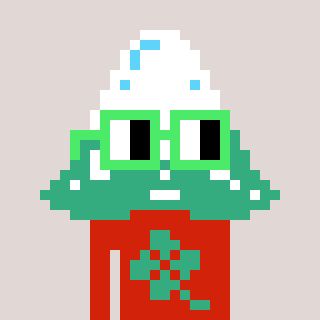
a pixel art character with square light green glasses, a snowy mountain-shaped head and a red-colored body on a warm background